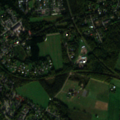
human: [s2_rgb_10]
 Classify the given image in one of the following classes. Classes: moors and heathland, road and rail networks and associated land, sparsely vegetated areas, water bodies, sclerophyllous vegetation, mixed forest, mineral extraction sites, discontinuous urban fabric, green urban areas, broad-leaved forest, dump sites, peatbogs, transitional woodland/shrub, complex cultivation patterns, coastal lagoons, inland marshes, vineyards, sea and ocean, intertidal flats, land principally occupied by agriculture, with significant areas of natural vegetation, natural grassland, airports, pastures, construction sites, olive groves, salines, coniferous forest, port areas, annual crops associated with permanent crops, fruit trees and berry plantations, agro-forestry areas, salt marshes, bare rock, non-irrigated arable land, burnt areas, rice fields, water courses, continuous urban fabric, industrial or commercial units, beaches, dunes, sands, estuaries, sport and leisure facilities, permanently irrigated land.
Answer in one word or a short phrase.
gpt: discontinuous urban fabric, non-irrigated arable land, land principally occupied by agriculture, with significant areas of natural vegetation, broad-leaved forest, mixed forest